Question: Tableau 8.2 desktop version. We refresh the dashboard every 4 minutes(with AutoIt script to actually execute click and F5), but every around half an hour, it pops up this dialogue requesting a manual activation of bigquery authentication. How could we avoid this issue? We need this refreshing all automatically all the time.

I originally used 8.2.0 desktop version. This issue was solved by upgrading it to 8.2.3 desktop version.
Thank all of you for help.
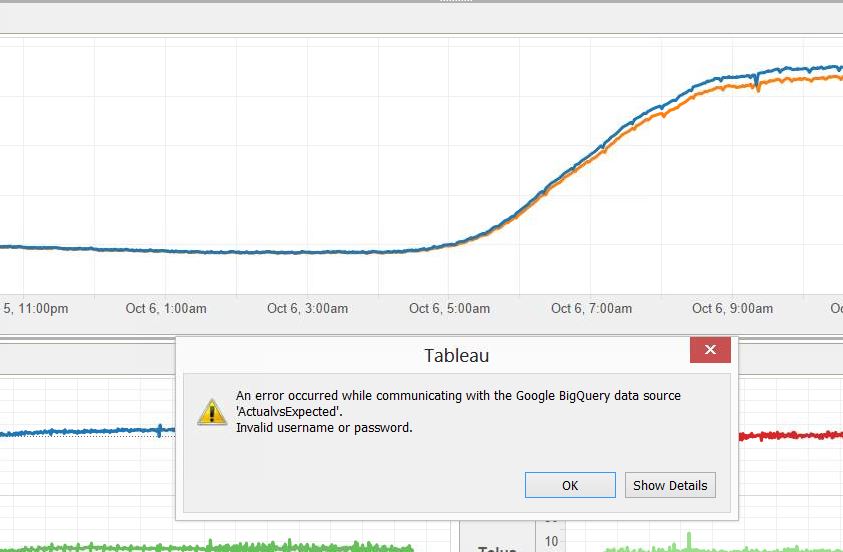
Answer: According to <URL> you need Tableau Server for that:
> Note: If you have not published your workbook or data source to a
Tableau server, you are not able to embed OAuth credentials to bypass
authentication and connect directly to the data. For information about
using embedded OAuth credentials with published workbooks and data
sources, see the next section, OAuth on Tableau Server, and the
related topics.
BTW If you have Tableau Server, <URL> for help on getting Oauth set up.